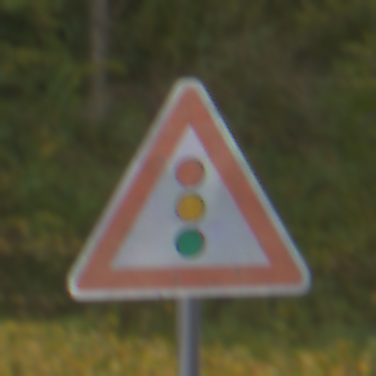
Verkehrszeichen: Lichtzeichenanlage
Umgebung: Outdoor, Nature
Tageszeit: Midday
Wetter: Overcast
Licht: Natural
Jahreszeit: Autumn
Kontrast: LowContrast